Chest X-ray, AP view. Patient: 20 years old, sex M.
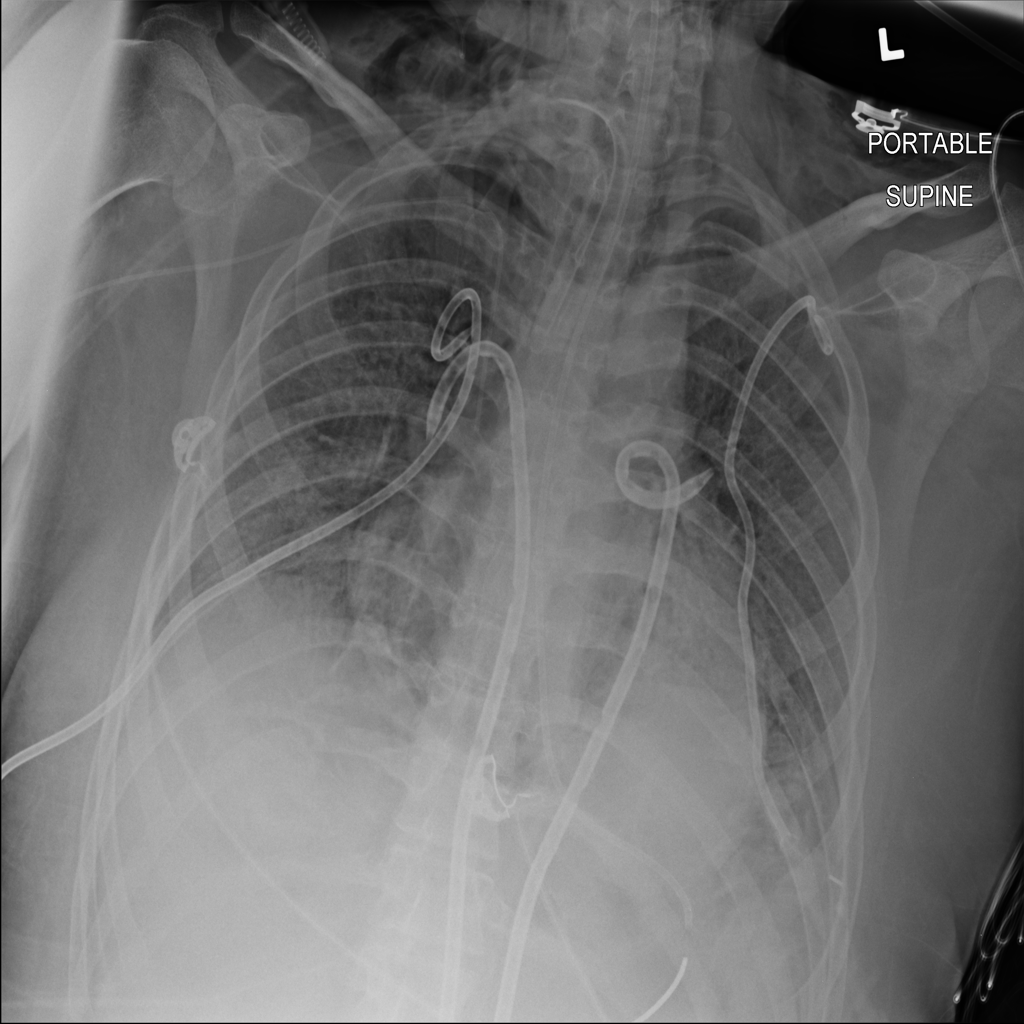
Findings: Infiltration